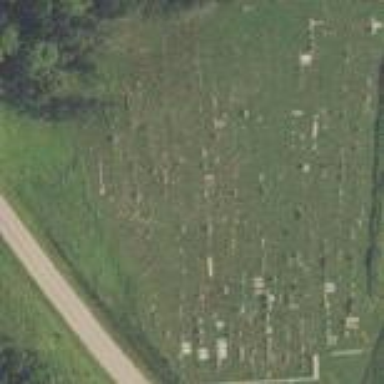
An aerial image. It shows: Cemetery.